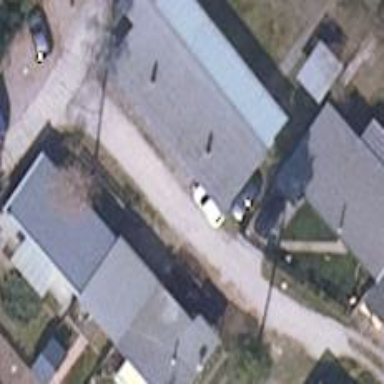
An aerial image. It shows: Skillion roof bungalow.